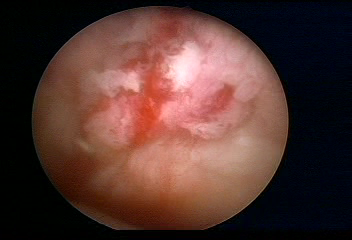
Modality: WLC
Class: Malignant
Subclass: LowGradePapillary
Lesion: L1
Stage: Ta
Morphology: Papillary
Bladder cancer association: Yes
Annotated structures: Tumor